Question: im trying to make a sort of chat app with the following architecture:

Its currently working as follows: in a root doc, there is an array of chat objects. Each chat object spawns a message doc, which contains an array of message objects. Same logic for comments.
Im thinking about a function to update all posts relative to the associated user, IE if a user changes their name all associated comments will be updated. Is this possible with the WhereIn() function? Or should i edit the architecture to something more like each document being its own message/comment? Thanks!
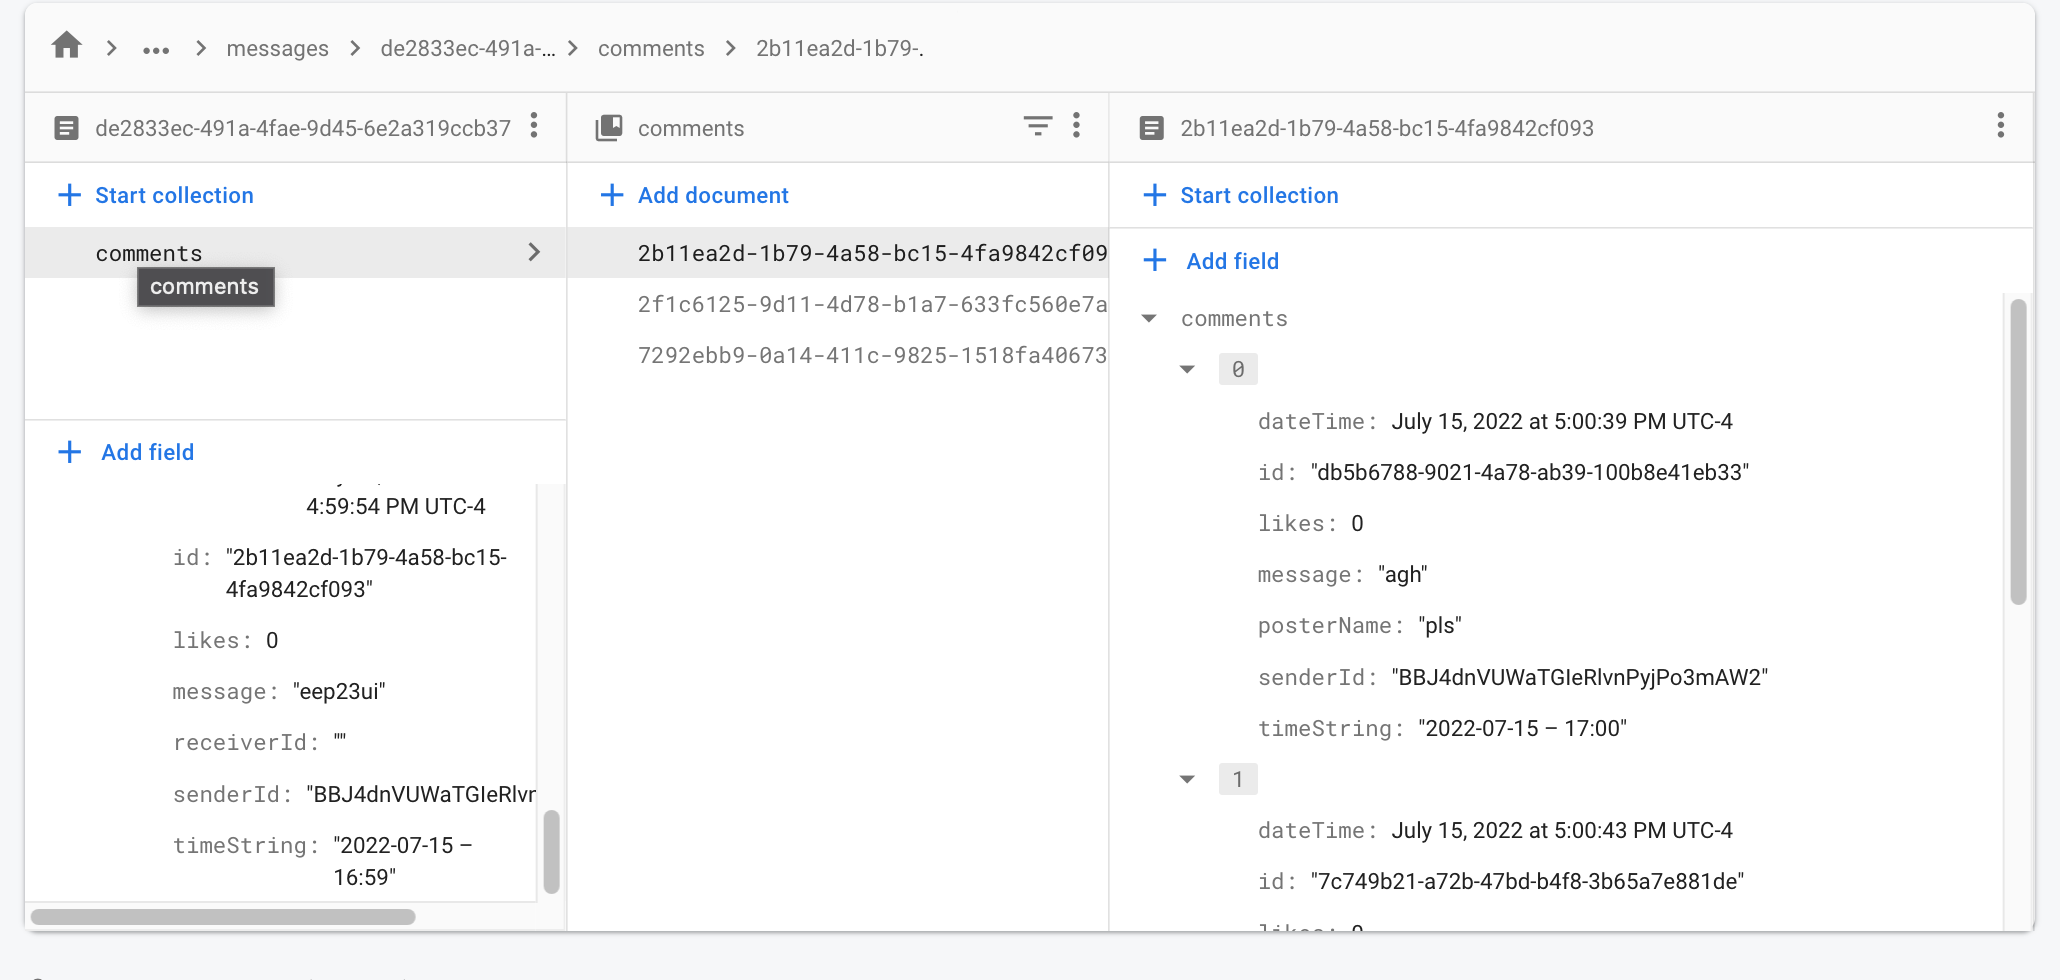
Answer: An <URL> checks if a specific field is equal to one of a set of values, which doesn't apply here.
You might be thinking of 'array-contains', but that wouldn't work in your current structure either. The 'array-contains' only matches exact an item in the array if it completely/exactly matches the value in the query.
The common way to allow such a query is to add a 'participants' array field to each document where you store the UIDs of all participants in that doc. Then you can do an 'array-contains' query against that.